Interaction volume radius: 10 \u00c5
Interaction volume height: 15 \u00c5
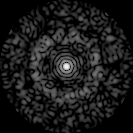
Disorder parameter: 0.8427